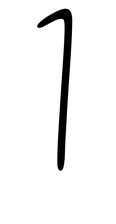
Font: Gluten_Thin